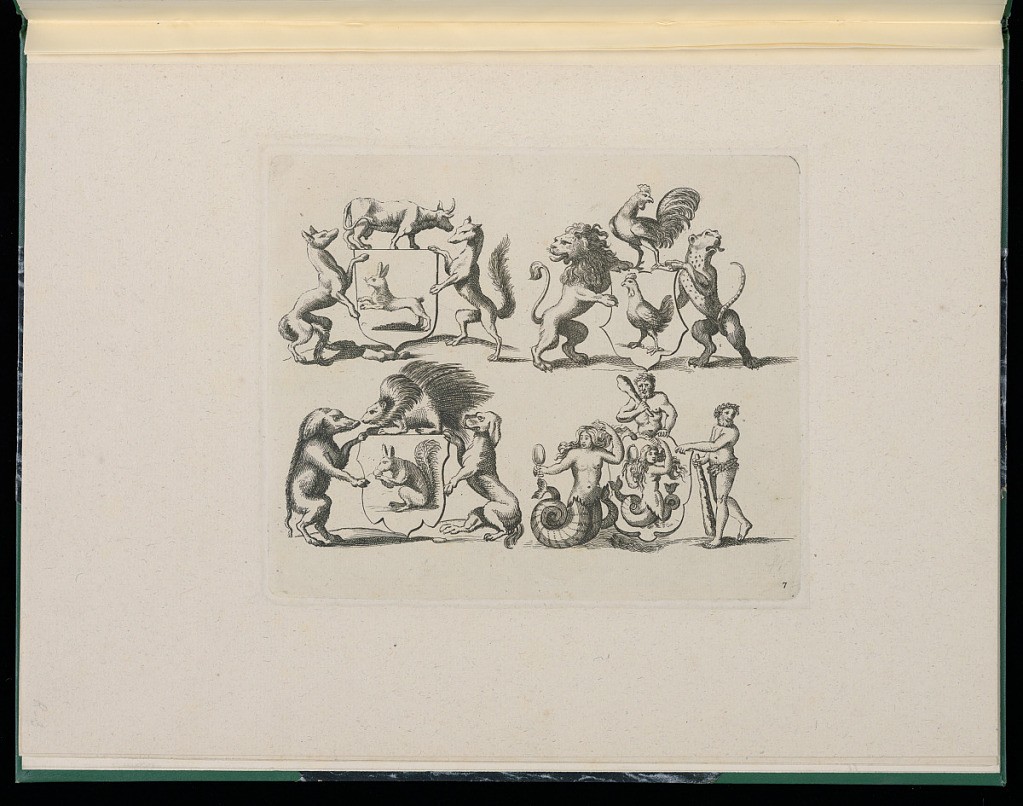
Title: Four Heraldic Achievements (Devices)
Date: late 17th–early 18th century
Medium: Etching on paper
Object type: Print
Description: Four designs for heraldic achievements (devises) featuring cartouches supported by animals, birds, and mythological creatures. The plate is numbered.